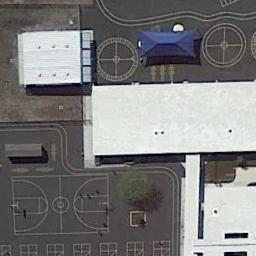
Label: basketball_court